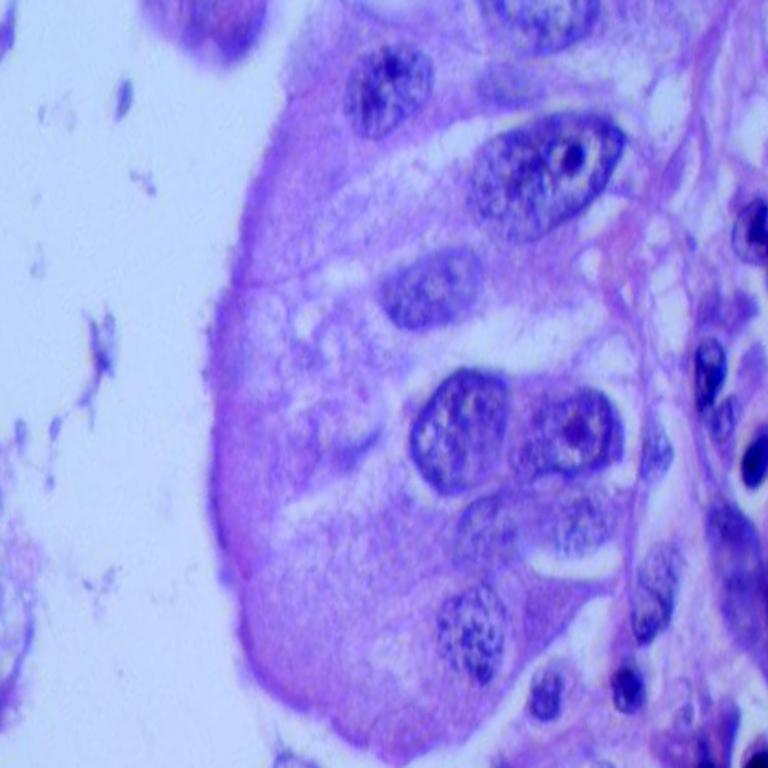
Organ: lung
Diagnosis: adenocarcinomas